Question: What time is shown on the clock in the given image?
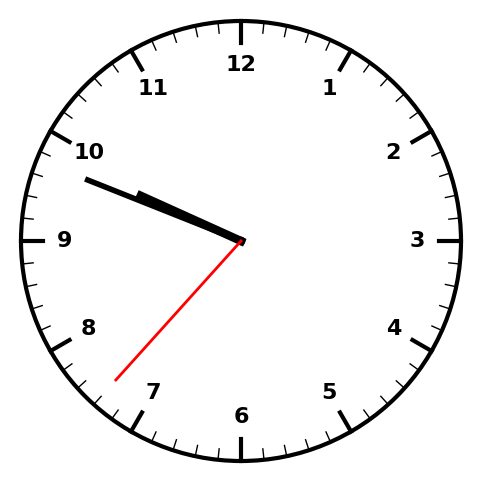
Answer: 09:48:37